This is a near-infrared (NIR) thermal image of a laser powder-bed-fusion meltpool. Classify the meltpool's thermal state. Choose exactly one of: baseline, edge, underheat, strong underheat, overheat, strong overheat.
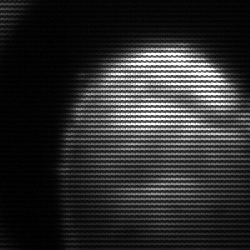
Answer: edge